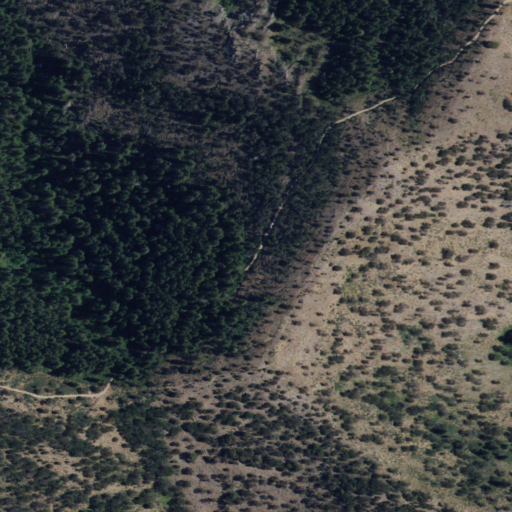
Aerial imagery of mountain in Idaho named Gibson Mountain containing evergreen forest and shrub